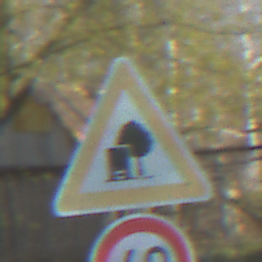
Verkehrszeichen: UnzureichendesLichtraumprofil
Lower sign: Geschwindigkeit40
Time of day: MorningAfternoon
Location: Outdoor (Suburban)
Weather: Clear
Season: NotSpecified
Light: Natural